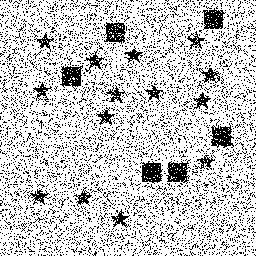
Squares: 6
Triangles: 0
Stars: 14
Total shapes: 20